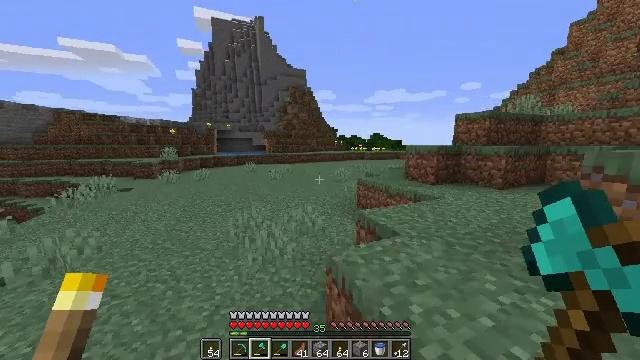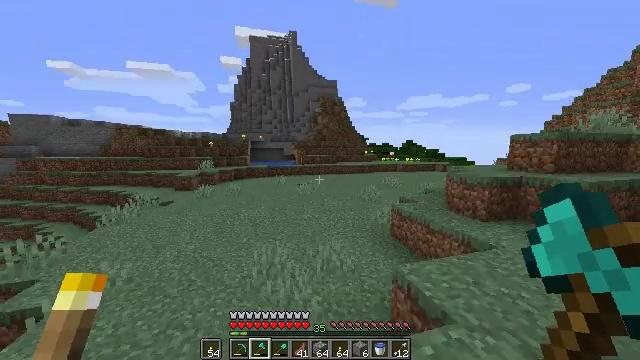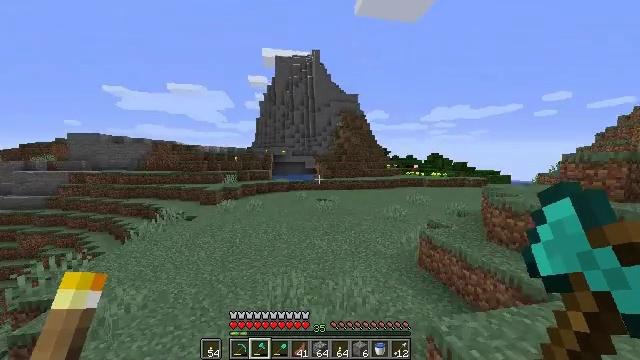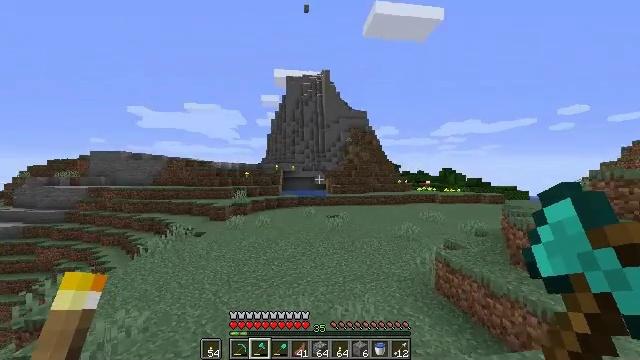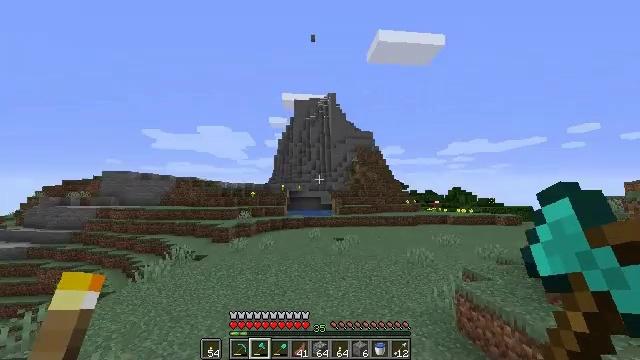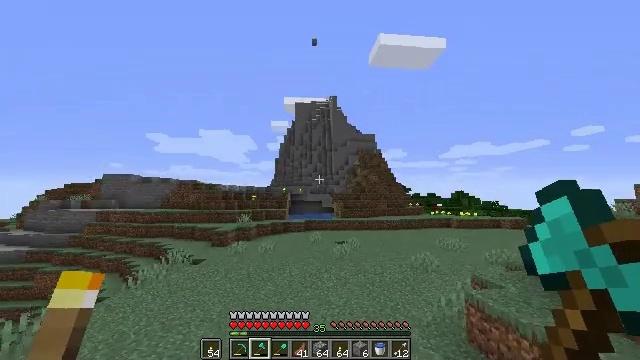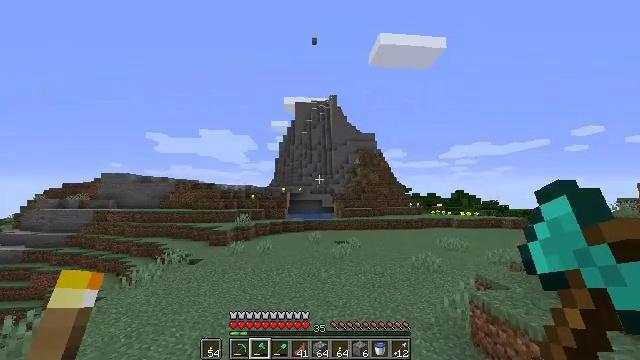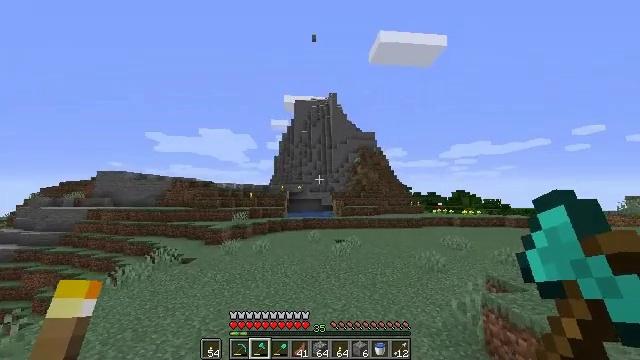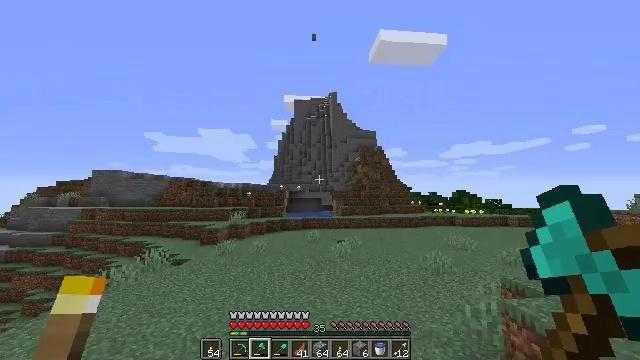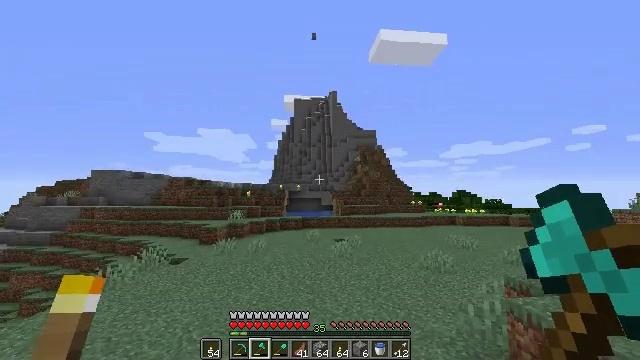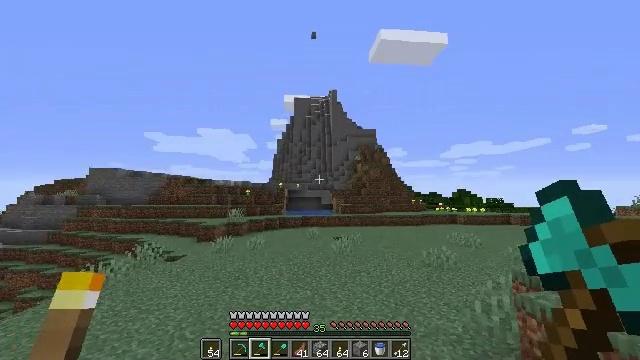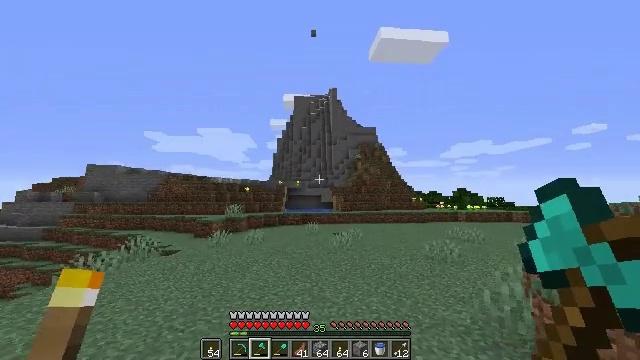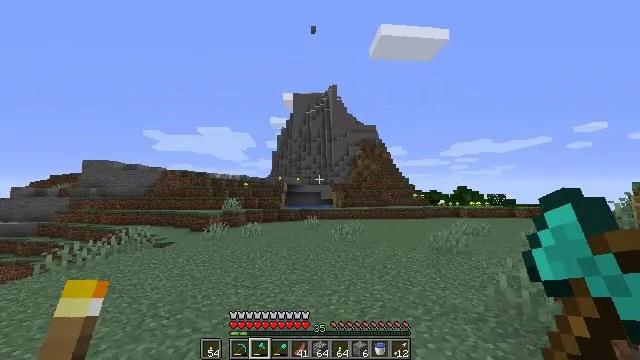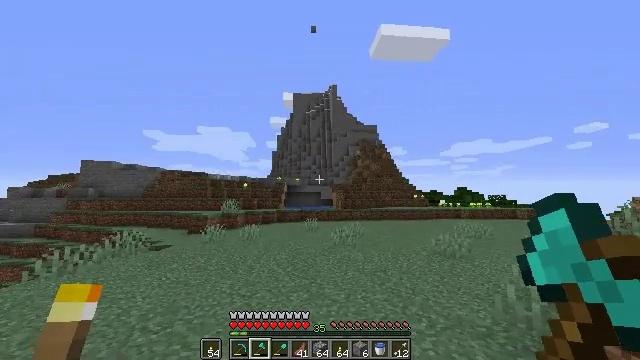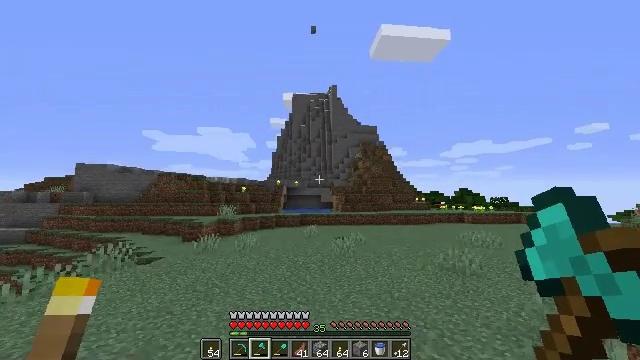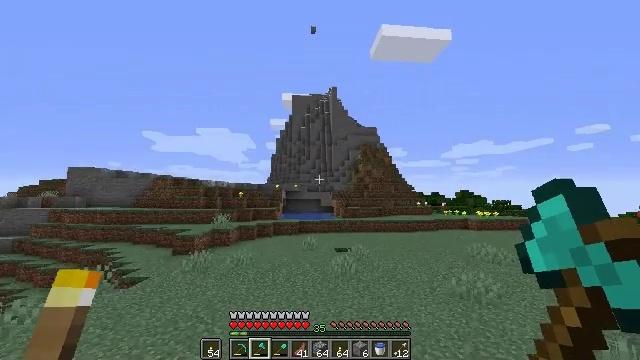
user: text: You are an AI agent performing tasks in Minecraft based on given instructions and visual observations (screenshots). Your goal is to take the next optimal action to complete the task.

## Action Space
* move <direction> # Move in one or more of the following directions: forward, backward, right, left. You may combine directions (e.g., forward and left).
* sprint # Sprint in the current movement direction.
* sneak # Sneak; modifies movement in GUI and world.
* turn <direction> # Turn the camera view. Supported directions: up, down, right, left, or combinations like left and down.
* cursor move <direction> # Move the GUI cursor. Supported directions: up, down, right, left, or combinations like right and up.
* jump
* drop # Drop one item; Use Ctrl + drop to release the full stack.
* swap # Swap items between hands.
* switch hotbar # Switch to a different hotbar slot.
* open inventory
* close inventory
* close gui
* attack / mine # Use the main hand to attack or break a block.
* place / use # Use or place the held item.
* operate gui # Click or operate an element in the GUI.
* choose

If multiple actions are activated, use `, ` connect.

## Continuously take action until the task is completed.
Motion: motion action
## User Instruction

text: Collect some oak leaves.
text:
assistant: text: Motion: move forward, sprint, turn left and up, jump
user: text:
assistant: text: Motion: move forward, sprint, turn left and up, jump
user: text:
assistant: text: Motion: move forward, sprint, turn left and up, jump
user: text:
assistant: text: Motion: move forward, sprint, turn left and up, jump
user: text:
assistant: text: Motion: move forward, sprint, jump
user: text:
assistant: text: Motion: move forward, sprint, jump
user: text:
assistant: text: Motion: move forward, sprint, jump
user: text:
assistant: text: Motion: move forward, sprint, jump
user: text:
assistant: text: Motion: move forward, sprint, jump
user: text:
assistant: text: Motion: move forward, sprint, jump
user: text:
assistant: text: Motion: move forward, sprint, jump
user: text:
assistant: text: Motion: move forward, sprint, jump
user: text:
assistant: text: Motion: move forward, sprint, jump
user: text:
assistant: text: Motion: move forward, sprint, jump
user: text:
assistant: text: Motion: move forward and move right, sprint, jump
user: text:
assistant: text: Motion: move forward and move right, sprint, jump
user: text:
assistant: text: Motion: move forward and move right, sprint, jump
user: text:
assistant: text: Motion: move forward and move right, sprint, jump
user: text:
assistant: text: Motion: move forward and move right, sprint, jump
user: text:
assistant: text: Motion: move forward and move right, sprint, jump
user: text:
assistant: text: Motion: move forward and move right, sprint, turn right and down, jump
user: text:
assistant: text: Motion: move forward, sprint, turn right and down, jump
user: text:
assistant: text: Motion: move forward, sprint, jump
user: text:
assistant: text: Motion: move forward, sprint, jump
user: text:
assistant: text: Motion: move forward, sprint, jump
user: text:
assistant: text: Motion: move forward, sprint, turn right, jump
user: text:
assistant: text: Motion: move forward, sprint, turn right, jump
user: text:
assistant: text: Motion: move forward and move left, sprint, jump
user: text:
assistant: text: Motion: move forward and move left, sprint, jump
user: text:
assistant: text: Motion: move forward and move left, sprint, turn right, jump